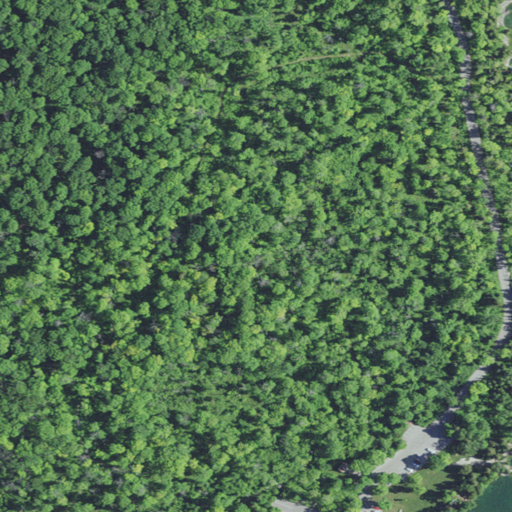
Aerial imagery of point in Wisconsin named Cave Point containing woody wetlands, open development, deciduous forest, barren land, low intensity development, open water, mixed forest, and evergreen forest